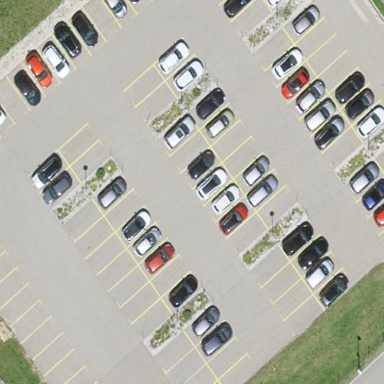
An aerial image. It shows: Parking area with surface.